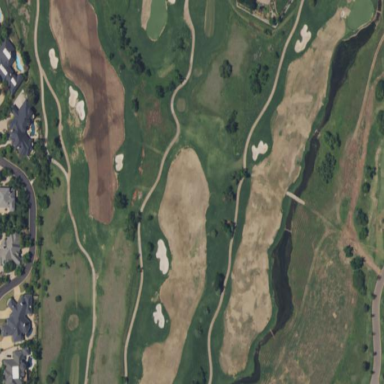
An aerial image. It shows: Grassy area designated as golf fairway.